Field crop: maize
Growth stage: 2
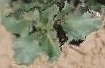
Species: datura